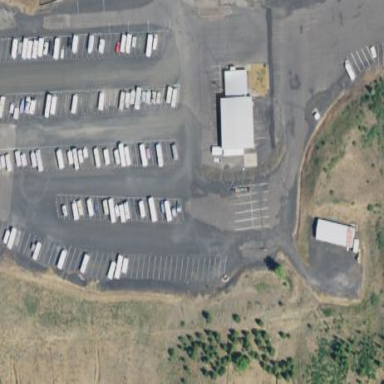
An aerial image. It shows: Commercial area used for storage.